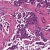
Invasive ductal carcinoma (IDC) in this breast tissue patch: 0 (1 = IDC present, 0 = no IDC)